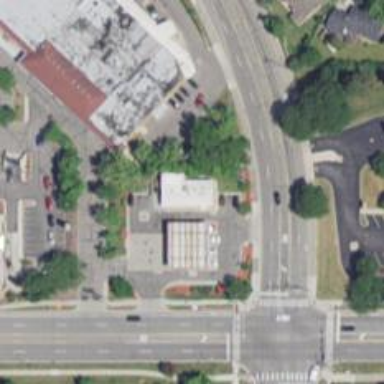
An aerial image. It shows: Convenience shop.